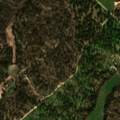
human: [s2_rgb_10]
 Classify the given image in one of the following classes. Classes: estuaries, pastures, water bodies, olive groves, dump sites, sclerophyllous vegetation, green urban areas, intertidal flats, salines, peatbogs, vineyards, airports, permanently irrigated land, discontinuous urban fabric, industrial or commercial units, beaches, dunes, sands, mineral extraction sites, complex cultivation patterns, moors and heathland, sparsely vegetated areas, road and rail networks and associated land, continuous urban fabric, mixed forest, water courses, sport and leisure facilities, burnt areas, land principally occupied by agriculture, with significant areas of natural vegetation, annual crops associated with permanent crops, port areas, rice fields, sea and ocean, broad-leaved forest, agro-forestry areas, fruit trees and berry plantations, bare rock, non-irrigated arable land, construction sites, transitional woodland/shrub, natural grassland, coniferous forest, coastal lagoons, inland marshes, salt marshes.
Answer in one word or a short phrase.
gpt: permanently irrigated land, vineyards, broad-leaved forest, transitional woodland/shrub